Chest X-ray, AP view. Patient: 15 years old, sex M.
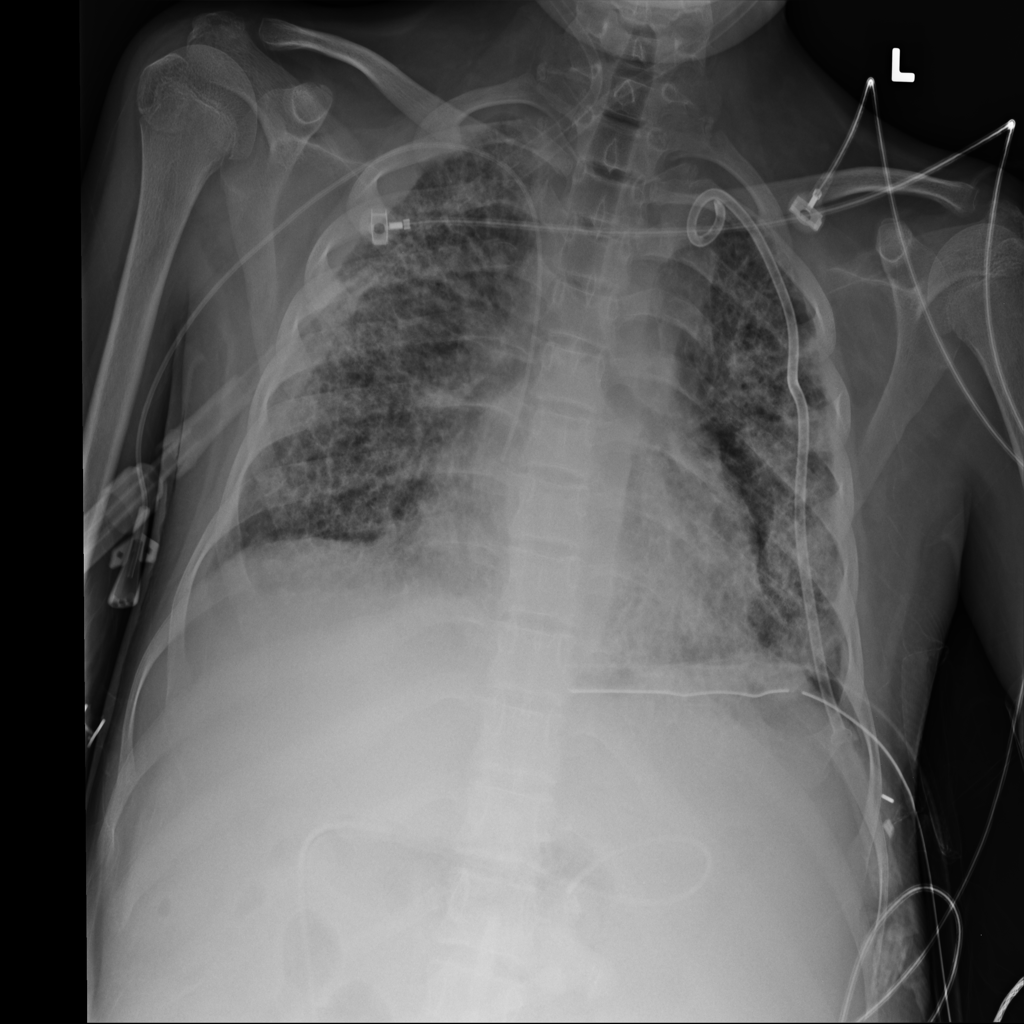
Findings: Pneumothorax